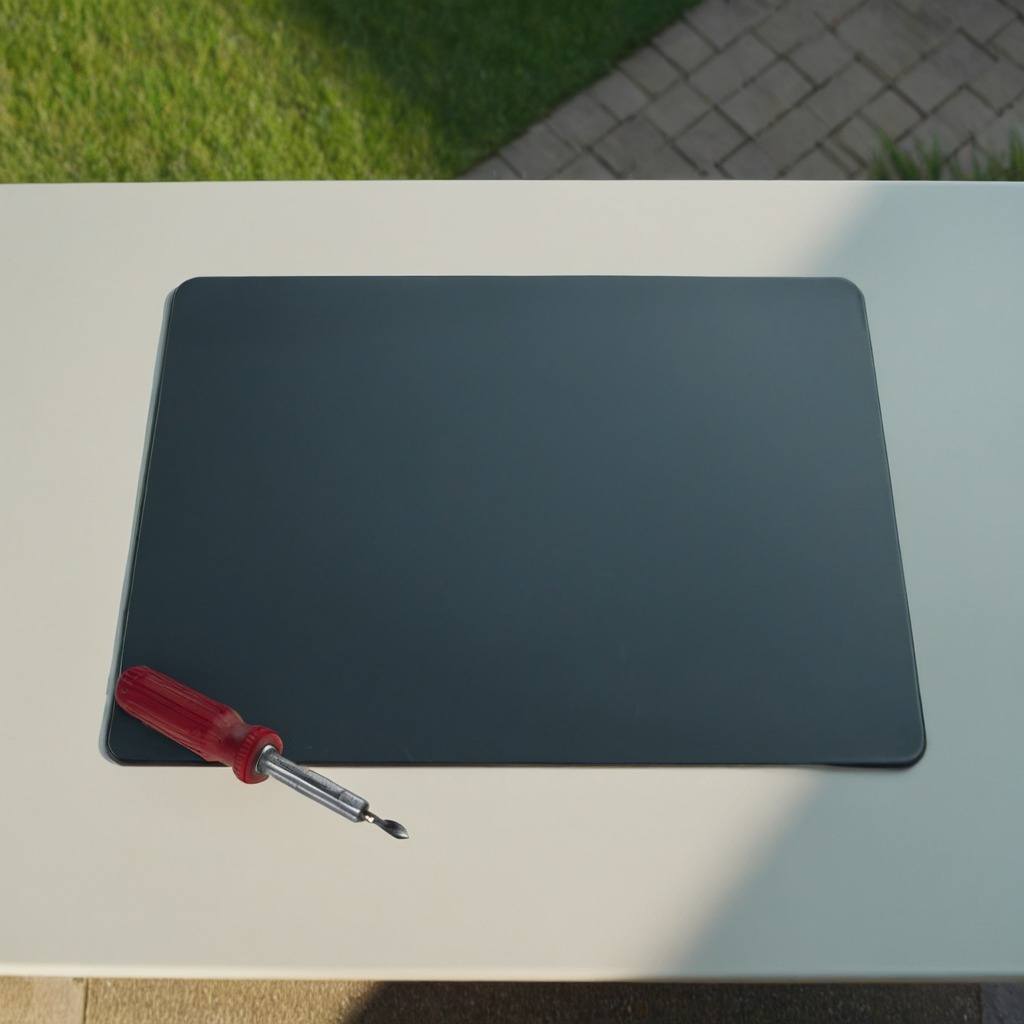
A screwdriver lying on the table in a temporary outdoor tool station afternoon light present textured surface